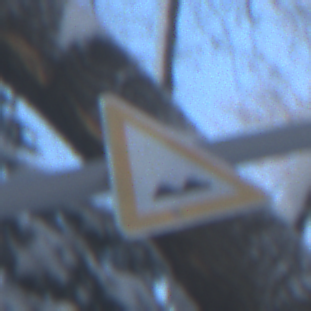
Verkehrszeichen: UnebeneFahrbahn
Umgebung: Outdoor, Nature
Tageszeit: MorningAfternoon
Wetter: Clear
Licht: Natural
Jahreszeit: Winter
Kontrast: LowContrast